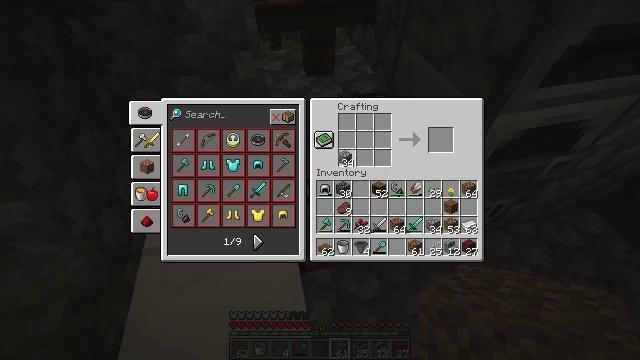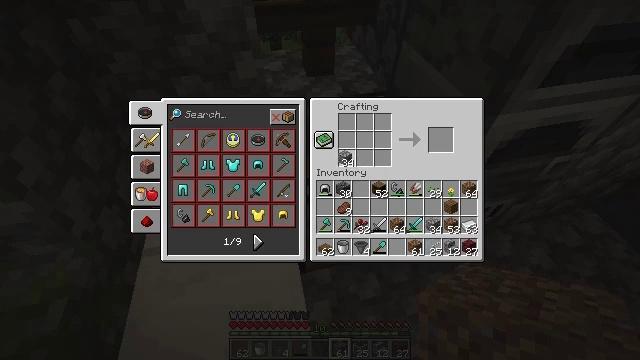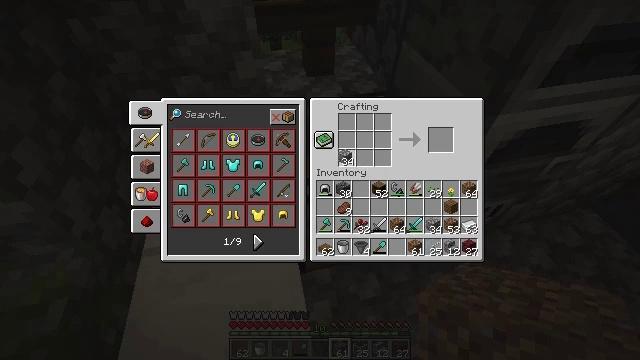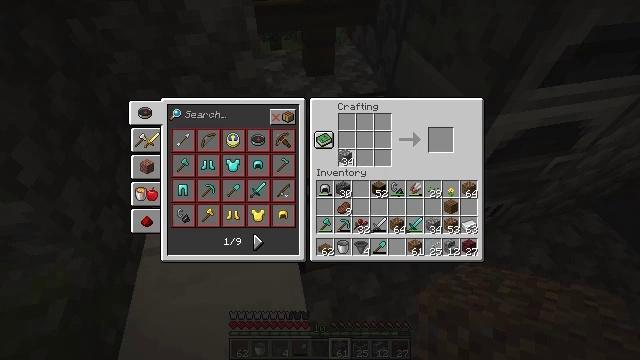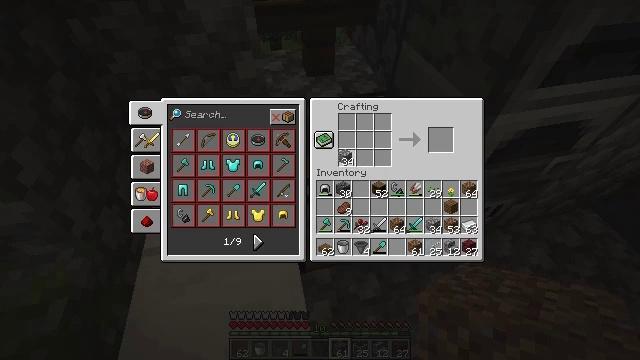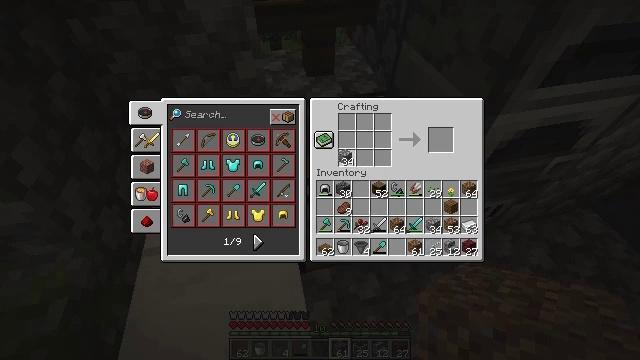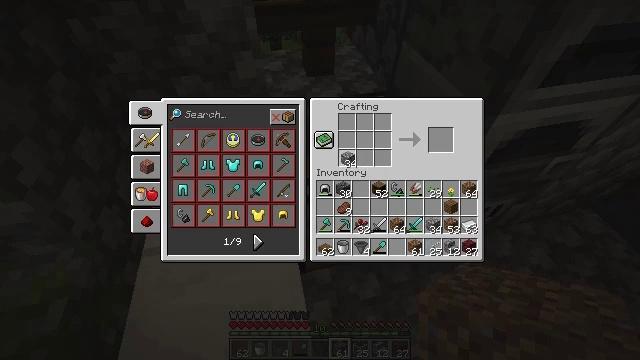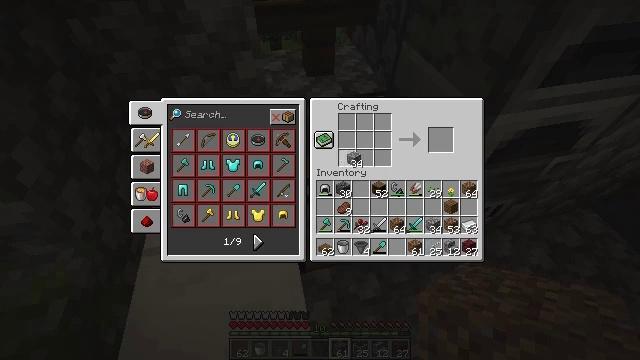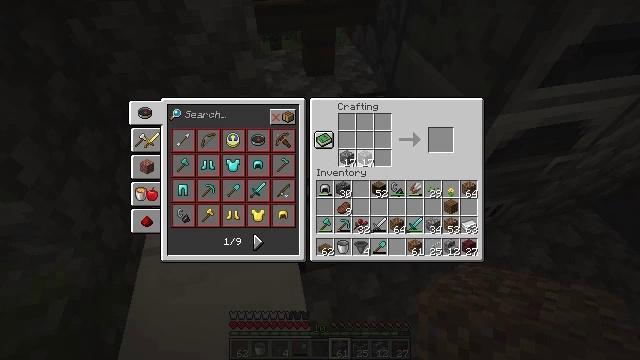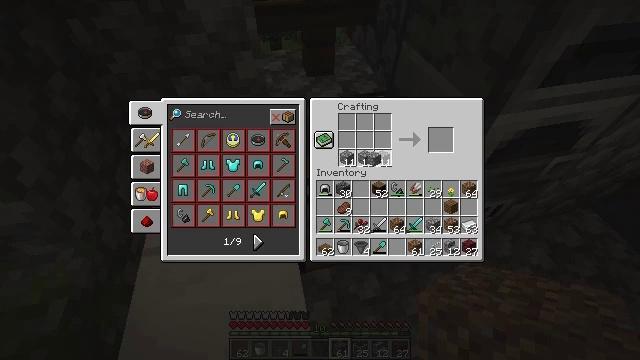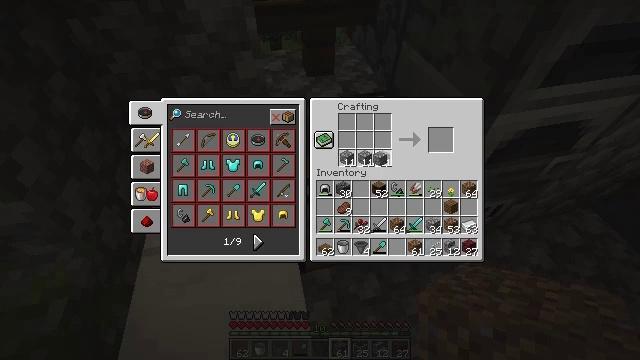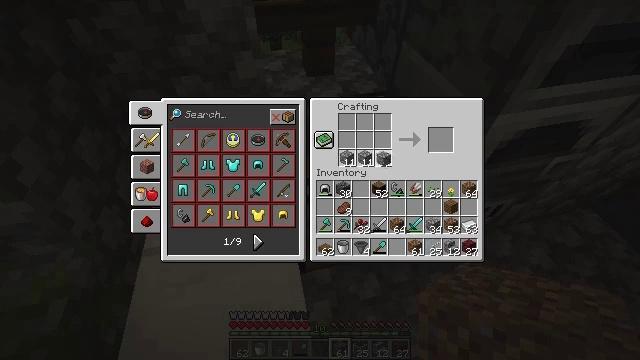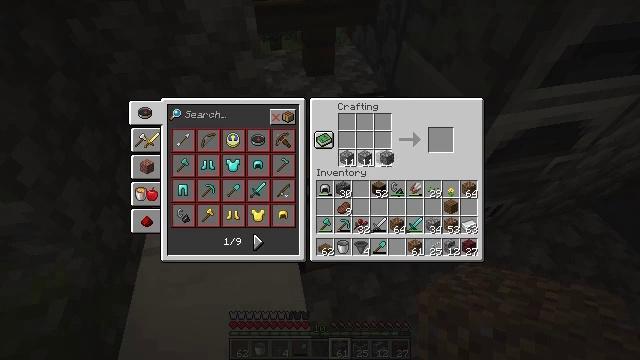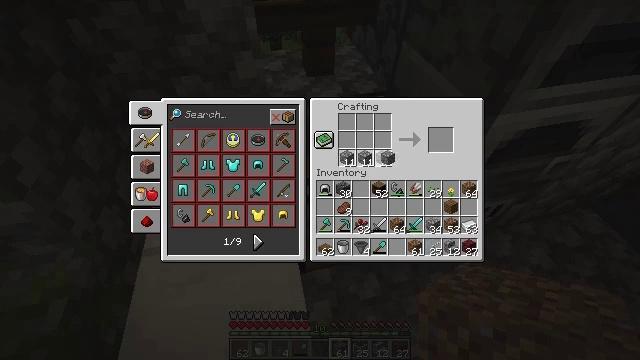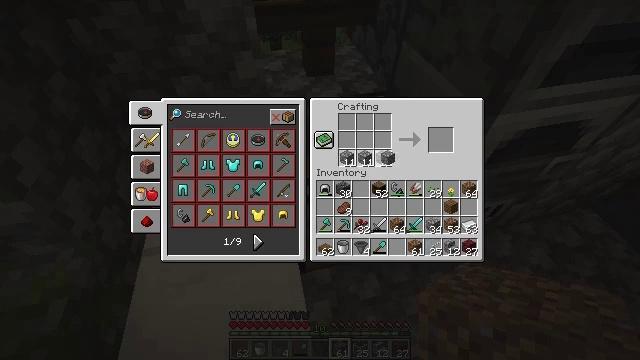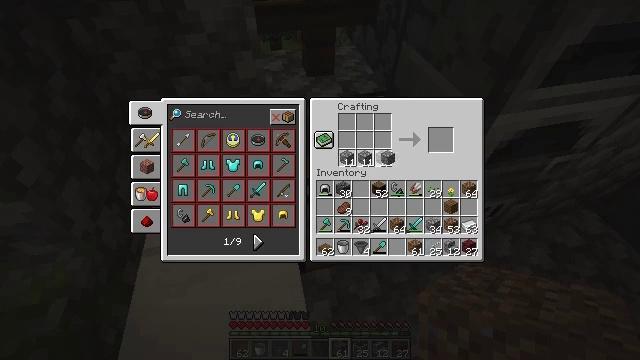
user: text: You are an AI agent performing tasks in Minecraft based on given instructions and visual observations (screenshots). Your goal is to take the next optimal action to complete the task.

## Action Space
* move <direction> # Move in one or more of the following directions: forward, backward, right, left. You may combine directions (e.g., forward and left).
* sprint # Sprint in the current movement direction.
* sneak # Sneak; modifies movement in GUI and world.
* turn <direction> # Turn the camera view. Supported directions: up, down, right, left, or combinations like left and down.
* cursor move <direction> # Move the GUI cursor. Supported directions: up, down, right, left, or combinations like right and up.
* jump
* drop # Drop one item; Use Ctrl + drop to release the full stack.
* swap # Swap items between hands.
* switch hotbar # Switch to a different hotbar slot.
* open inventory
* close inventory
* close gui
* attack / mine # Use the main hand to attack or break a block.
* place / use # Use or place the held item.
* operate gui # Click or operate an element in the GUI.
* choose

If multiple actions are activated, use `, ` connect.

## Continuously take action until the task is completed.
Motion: motion action
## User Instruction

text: Make a cobblestone wall with six cobblestone blocks.
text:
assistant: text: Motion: sneak
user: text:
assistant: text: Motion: sneak
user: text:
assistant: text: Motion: sneak
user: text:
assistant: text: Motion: sneak, operate gui
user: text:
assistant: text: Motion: sneak, operate gui
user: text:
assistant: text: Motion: sneak, operate gui
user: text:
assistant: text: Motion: sneak, operate gui
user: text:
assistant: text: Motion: sneak, cursor move right, operate gui
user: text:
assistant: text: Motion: sneak, cursor move right, operate gui
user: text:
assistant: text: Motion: sneak, operate gui
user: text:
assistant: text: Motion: sneak, operate gui
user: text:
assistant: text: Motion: sneak, operate gui
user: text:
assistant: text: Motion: sneak, operate gui
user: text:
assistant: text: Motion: sneak, operate gui
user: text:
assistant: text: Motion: sneak, operate gui
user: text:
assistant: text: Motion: sneak, operate gui
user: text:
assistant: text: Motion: sneak, operate gui
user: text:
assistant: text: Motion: sneak, operate gui
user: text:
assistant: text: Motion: sneak, operate gui
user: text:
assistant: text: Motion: sneak, operate gui
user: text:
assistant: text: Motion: sneak, cursor move left, operate gui
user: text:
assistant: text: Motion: sneak, operate gui
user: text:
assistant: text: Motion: sneak, operate gui
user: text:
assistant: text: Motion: sneak, cursor move left, operate gui
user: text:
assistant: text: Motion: sneak, operate gui
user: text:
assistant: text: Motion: sneak, operate gui
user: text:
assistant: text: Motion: sneak, operate gui
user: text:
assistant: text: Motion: sneak, operate gui
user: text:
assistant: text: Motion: sneak, operate gui
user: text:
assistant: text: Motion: sneak, operate gui